Aerial crown-view tile of a tropical tree (Barro Colorado Island, Panama), acquired 20250124:
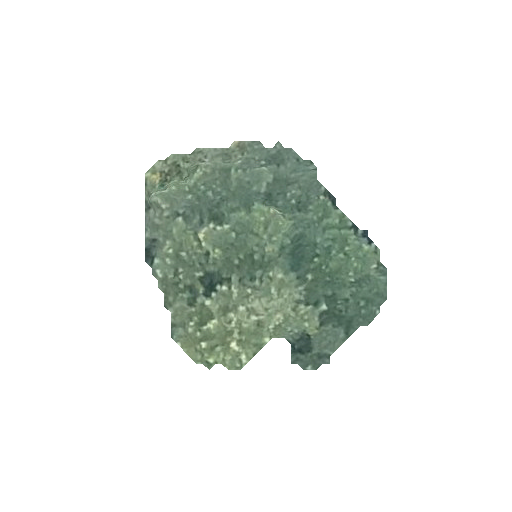
Species: Virola surinamensis
GBIF accepted scientific name: Virola surinamensis
Crown area: 61.208 m²